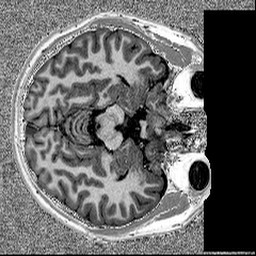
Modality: MP2RAGE
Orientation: axial
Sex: male